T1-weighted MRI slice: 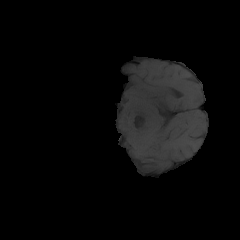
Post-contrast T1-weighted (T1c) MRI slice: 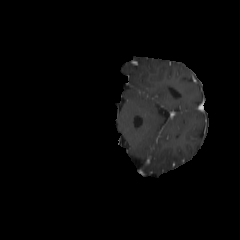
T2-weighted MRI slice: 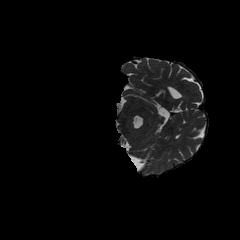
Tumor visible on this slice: no